Modality: CBCT
Slice 6 of 105
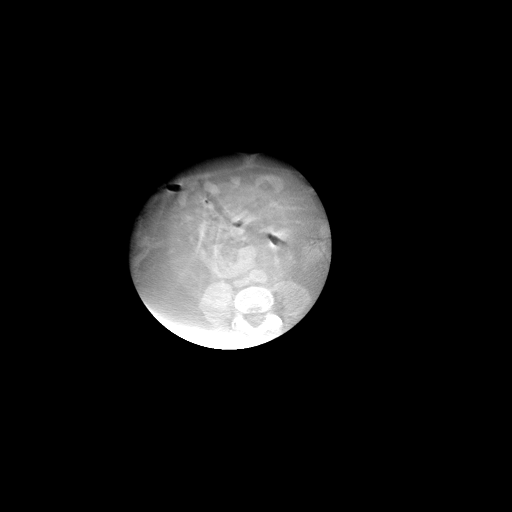